You are looking at the unprocessed time series of a bearing vibration snapshot. Determine the bearing's health state. Answer with exactly one of: normal, inner_race, outer_race, ball.
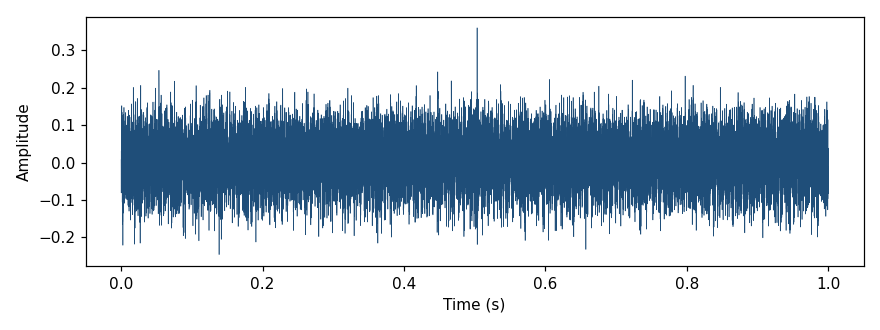
Answer: normal